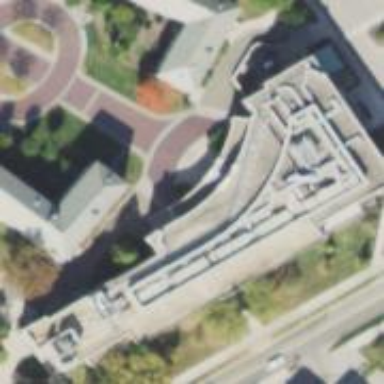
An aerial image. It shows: University building.